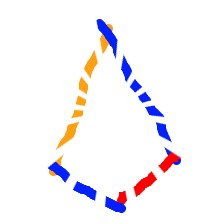
Shape: kite